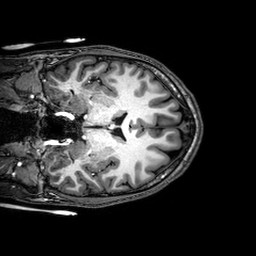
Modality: T1w
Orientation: coronal
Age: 24
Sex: male
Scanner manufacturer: philips
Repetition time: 0.008354 s
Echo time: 0.00384 s